Question: I am trying to build a bitcoin. I follow this tutorial <URL> but I stop on step 2.7 This command do not work for me:
'''
set INCLUDE=C:\deps\libpng-1.6.8;C:\deps\openssl-1.0.1e\include
'''

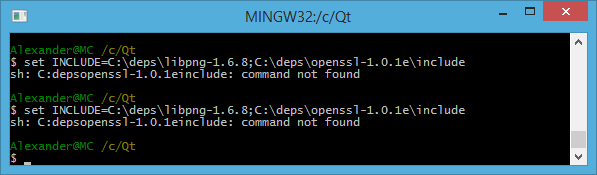
Answer: I read through your link again, and the issue is due to the instructions being built for Windows command line, not cygwin. From standard 'cmd', the unquoted original works just fine. If doing so in cygwin, however, you must quote the value remove 'set':
'''
INCLUDE="C:\deps\libpng-1.6.8;C:\deps\openssl-1.0.1e\include"
'''
In Windows 'cmd':
'''
c:\>set INCLUDE=C:\deps\libpng-1.6.8;C:\deps\openssl-1.0.1e\include
c:\>echo %INCLUDE%
C:\deps\libpng-1.6.8;C:\deps\openssl-1.0.1e\include
'''
...in cygwin:
'''
[user@machine /]> INCLUDE="C:\deps\libpng-1.6.8;C:\deps\openssl-1.0.1e\include"
[user@machine /]> echo $INCLUDE
C:\deps\libpng-1.6.8;C:\deps\openssl-1.0.1e\include
'''
I am unsure if the full directions, as written on that page, work via cygwin, so you may want to just do it all from the Windows command prompt.